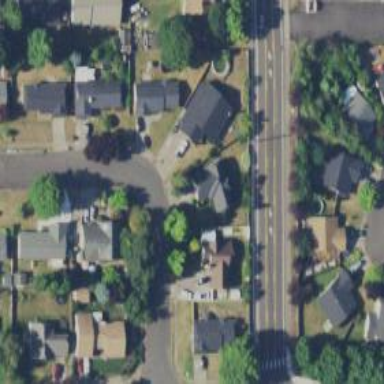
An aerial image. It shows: Residential road with sidewalk on the left side.